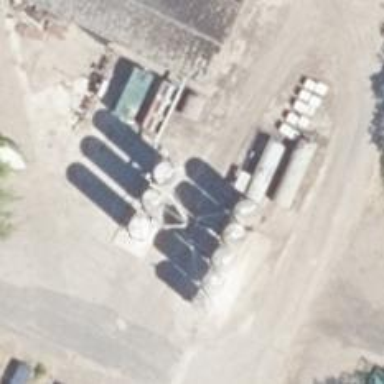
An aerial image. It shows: Silo.